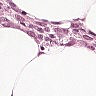
Metastatic tissue present: yes